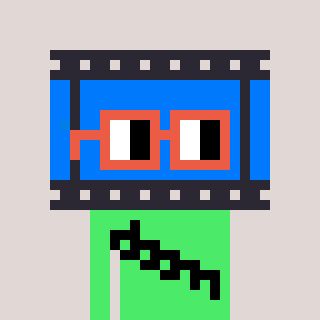
a pixel art character with square orange glasses, a film strip-shaped head and a teal-colored body on a warm background